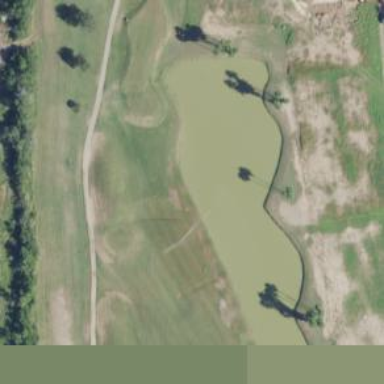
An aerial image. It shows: Water hazard on golf course.